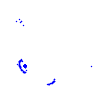
Particle: proton